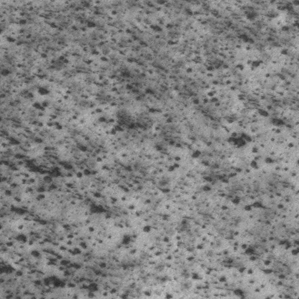
Label: frost